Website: bh-photo
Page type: cart
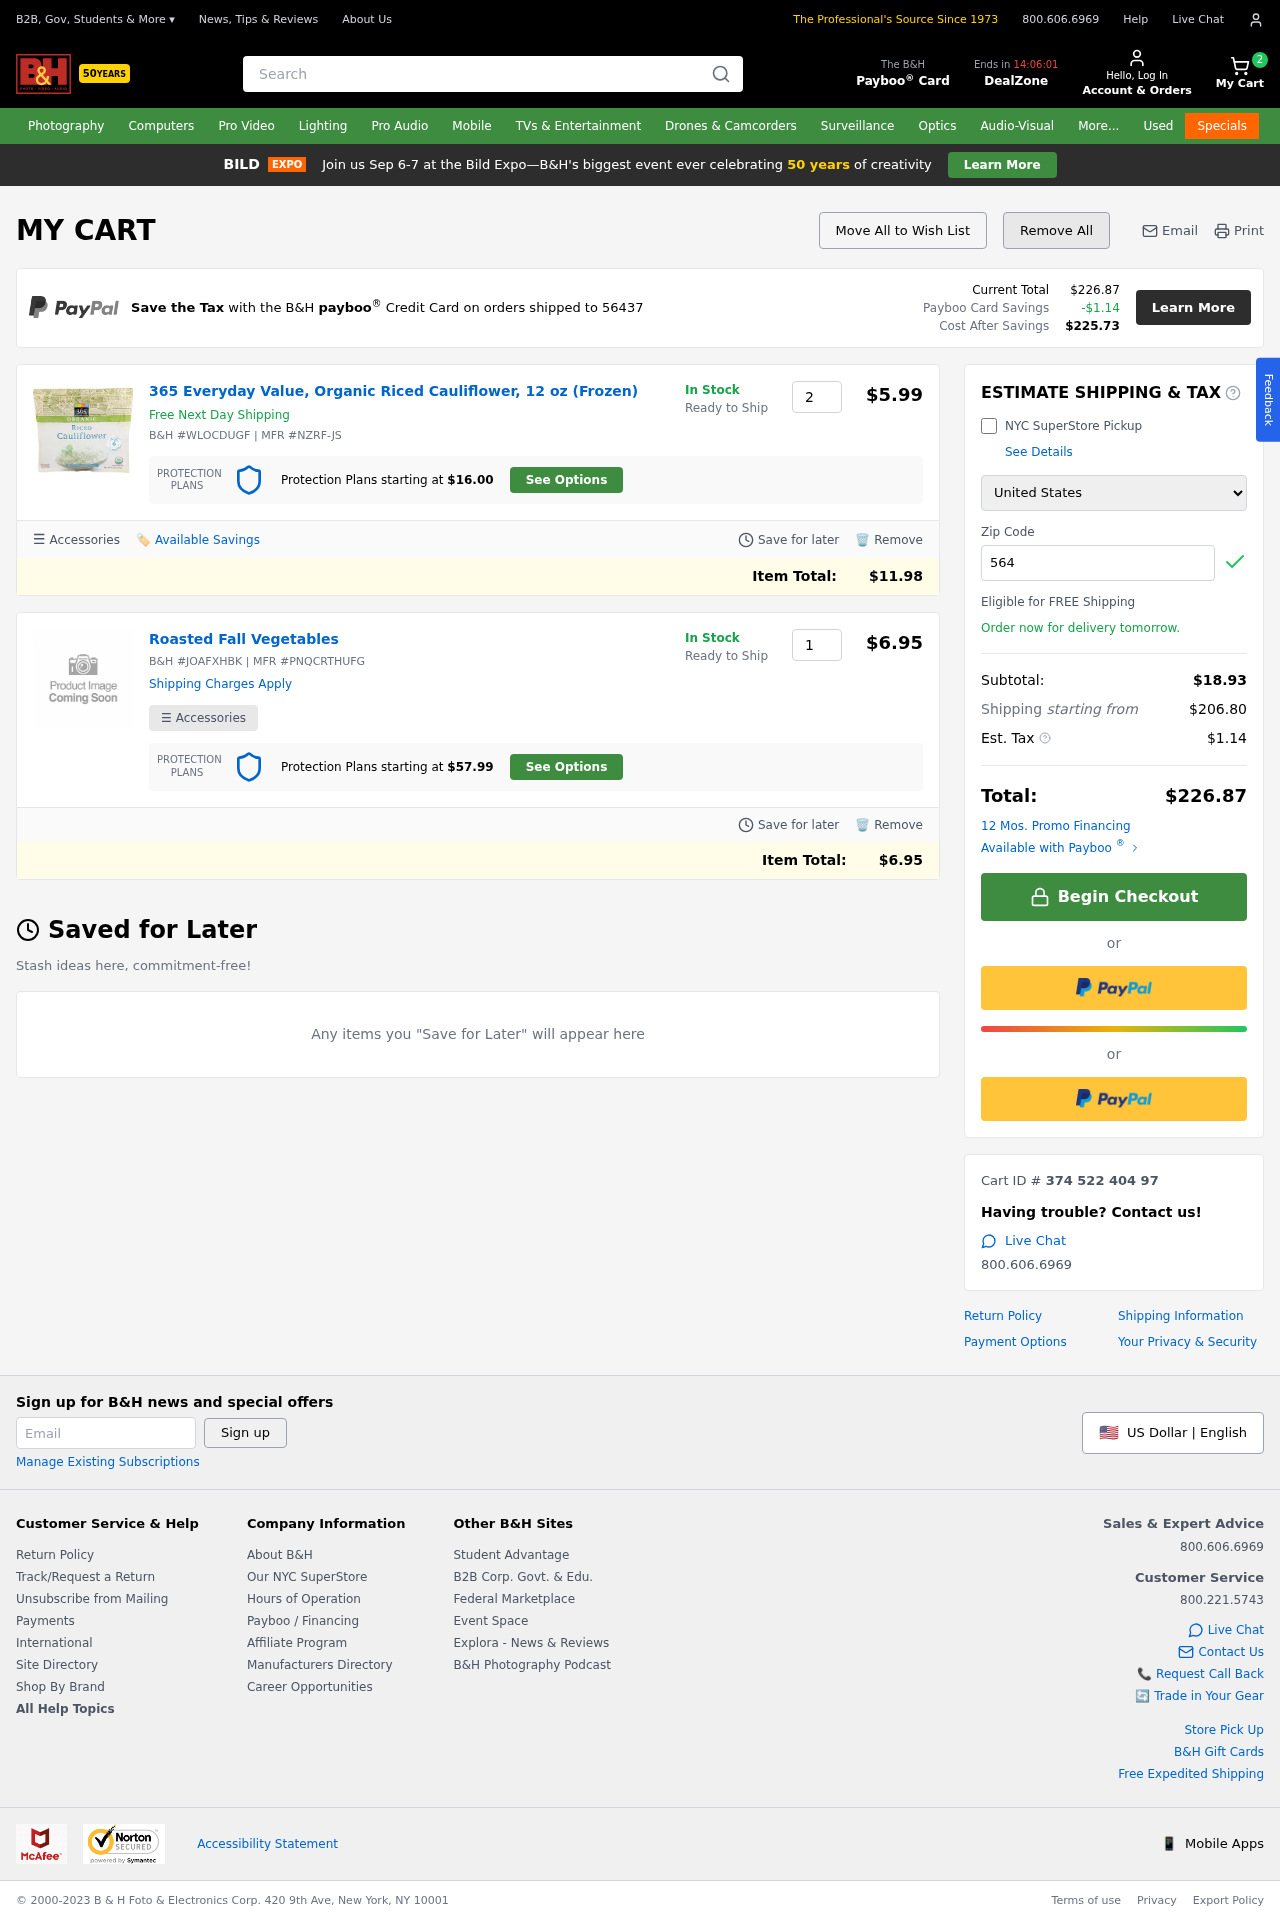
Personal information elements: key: PII_COUNTRY
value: United States
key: PII_POSTCODE
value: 56437
Product elements: key: PRODUCT1_NAME
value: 365 Everyday Value, Organic Riced Cauliflower, 12 oz (Frozen)
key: PRODUCT1_PRICE
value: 5.99
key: PRODUCT1_QUANTITY
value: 2
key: PRODUCT2_NAME
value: Roasted Fall Vegetables
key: PRODUCT2_PRICE
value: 6.95
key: PRODUCT2_QUANTITY
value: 1
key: PRODUCT1_ITEM_TOTAL
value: $11.98
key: PRODUCT2_ITEM_TOTAL
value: $6.95
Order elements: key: ORDER_NUM_ITEMS
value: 2
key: ORDER_TOTAL
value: $226.87
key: ORDER_TAX
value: -$1.14
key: ORDER_TAX
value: $1.14
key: ORDER_TOTAL_AFTER_SAVINGS
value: $225.73
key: ORDER_SUBTOTAL
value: $18.93
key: ORDER_SHIPPING_COST
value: $206.80
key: ORDER_ID
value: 374 522 404 97
Search elements: key: HEADER_SEARCH
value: Search